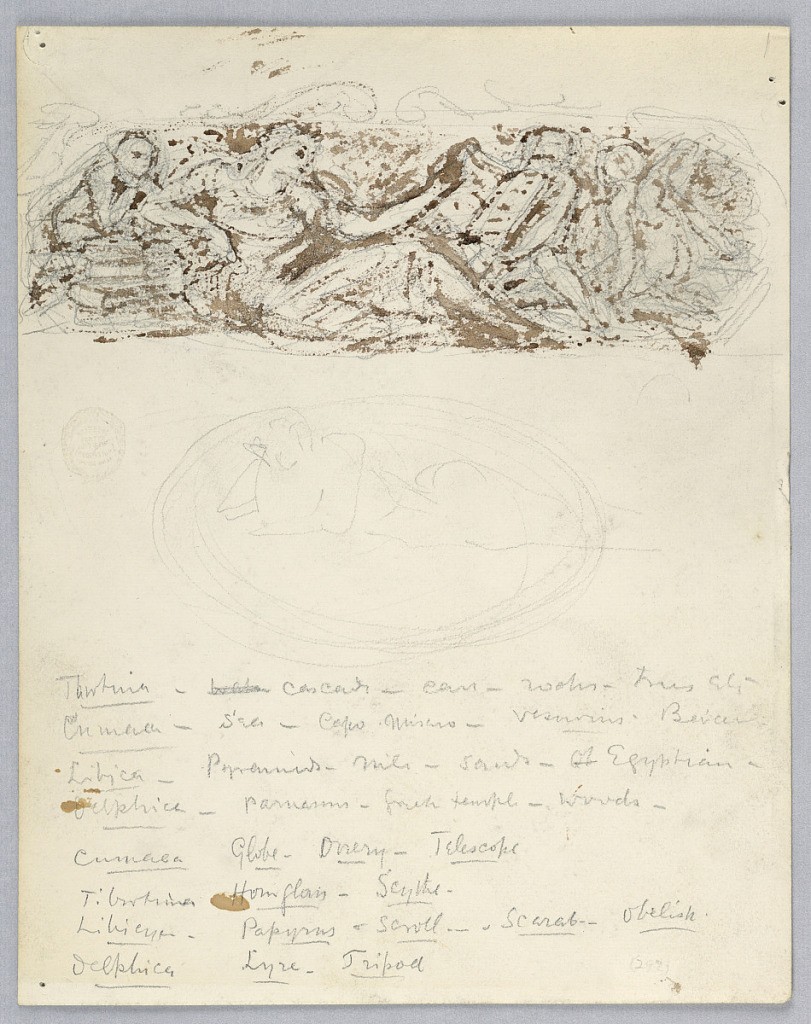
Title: Sketch for a Wall Panel
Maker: Francis Augustus Lathrop, American, 1849–1909
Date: ca. 1895
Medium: Graphite, brush and brown watercolor on paper
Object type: Drawing
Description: Above, rectangular composition with reclining woman, one arm stretched to a book held by a putto. Oval, center. Notes and symbols below.